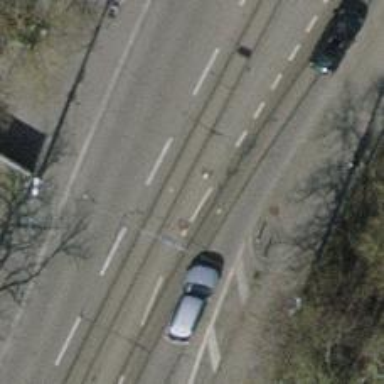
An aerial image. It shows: Tertiary road with asphalt surface. It has embedded tram rails.